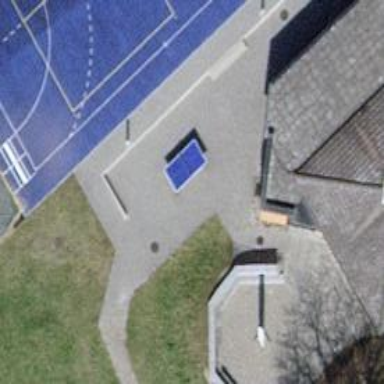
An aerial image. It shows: Pitch for leisure activities.